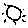
Label: sun